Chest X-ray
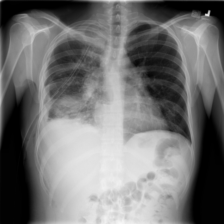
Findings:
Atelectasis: negative
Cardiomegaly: negative
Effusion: negative
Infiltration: negative
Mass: negative
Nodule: negative
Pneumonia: negative
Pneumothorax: negative
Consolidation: negative
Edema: negative
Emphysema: negative
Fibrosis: negative
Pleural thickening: negative
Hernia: negative